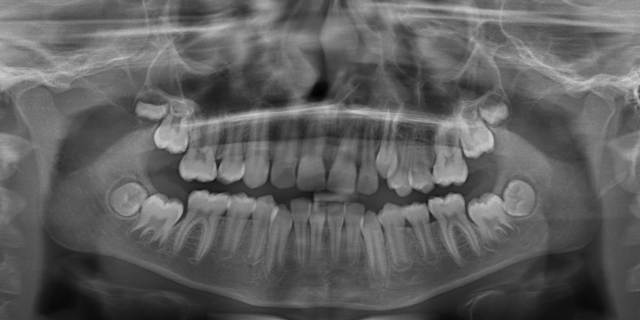
adult